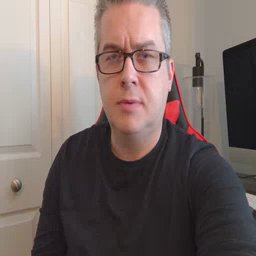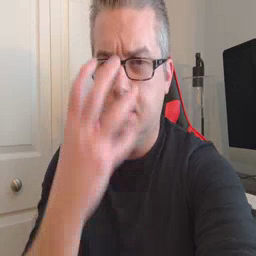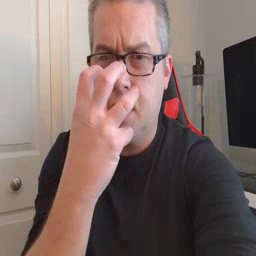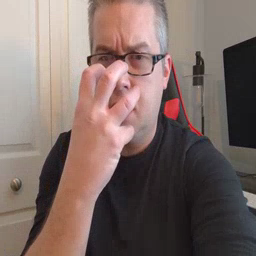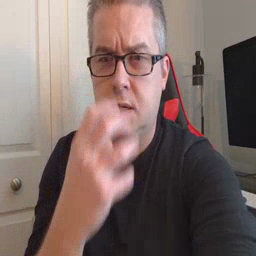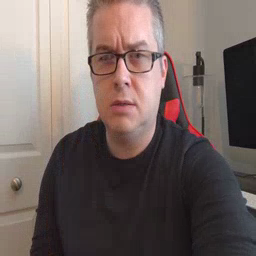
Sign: mad